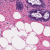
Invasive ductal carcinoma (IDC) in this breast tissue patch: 0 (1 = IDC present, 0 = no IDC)